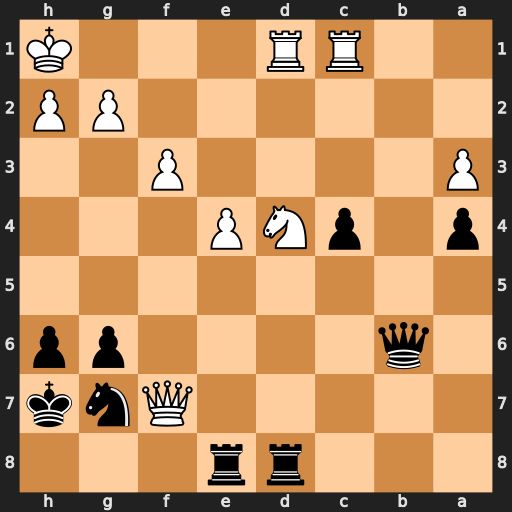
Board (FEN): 3rr3/5Qnk/1q4pp/8/p1pNP3/P4P2/6PP/2RR3K
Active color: b
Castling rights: -
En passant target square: -
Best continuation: Rxd4 Rxd4 Qxd4